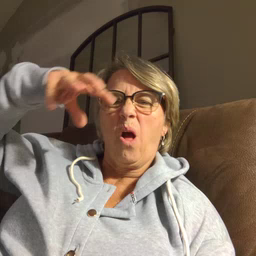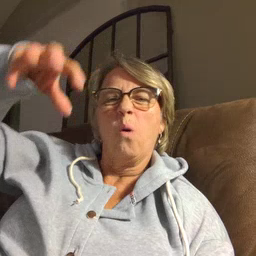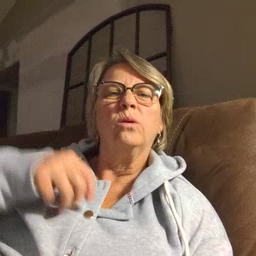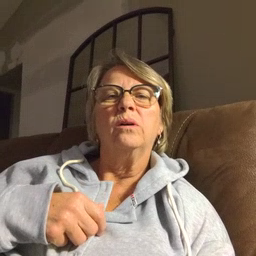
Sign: cloud